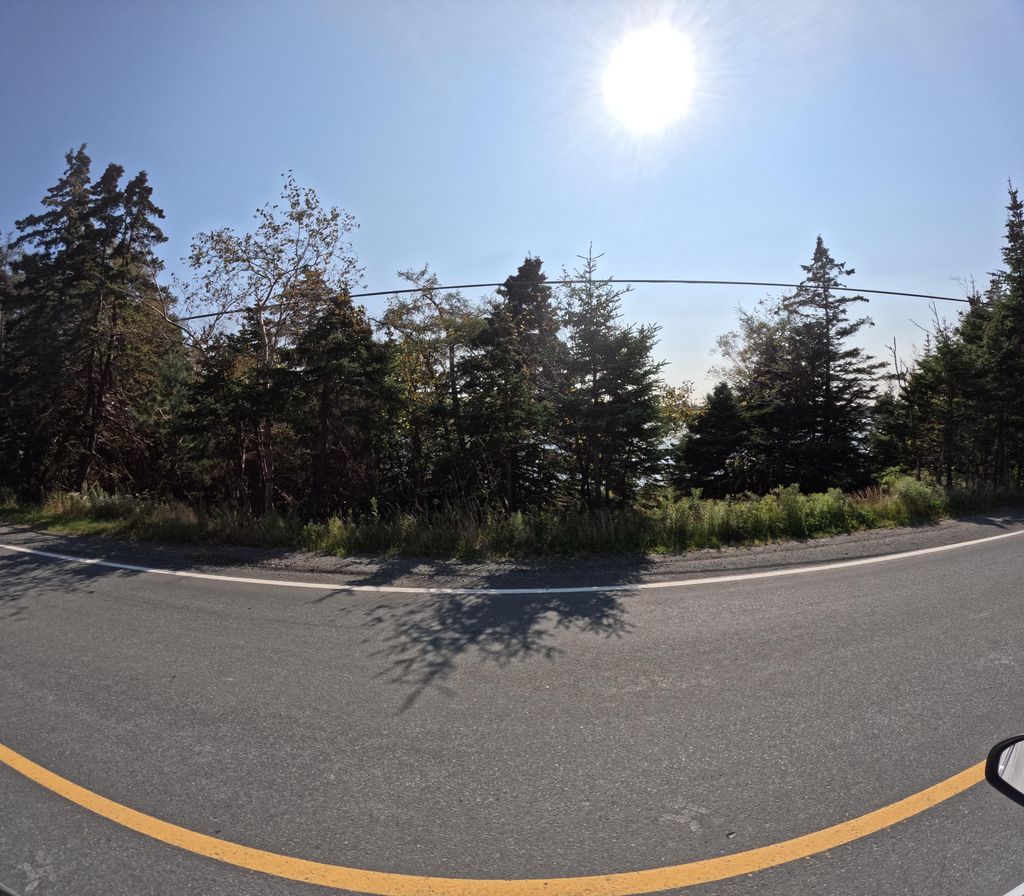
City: st_johns